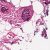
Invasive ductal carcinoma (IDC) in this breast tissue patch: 0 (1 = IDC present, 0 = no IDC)